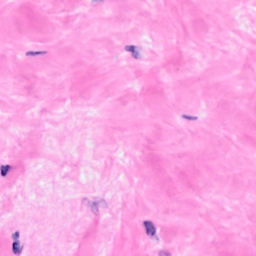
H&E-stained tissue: Breast